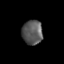
Tissue: lung
Cell type: Endothelial cells
Senescence score: 0.5859
Nuclear area (px): 490
Mean DAPI intensity: 88.947